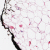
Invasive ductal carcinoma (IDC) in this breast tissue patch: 0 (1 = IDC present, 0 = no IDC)